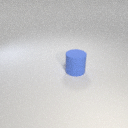
large blue rubber cylinder